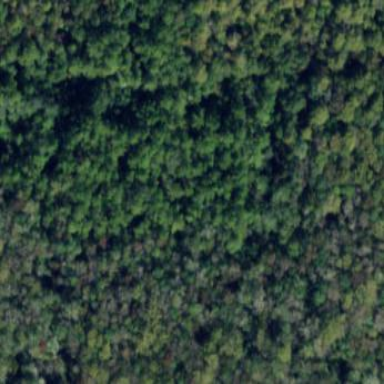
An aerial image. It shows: Mixed leaf woodland.